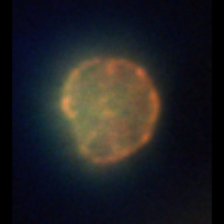
Taxon: Centric
Group: Diatoms